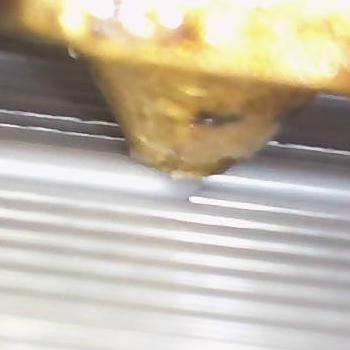
Flow rate: 300%